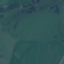
Label: Pasture